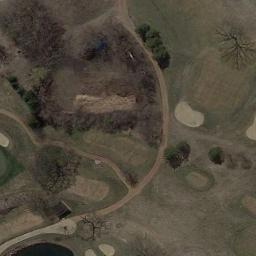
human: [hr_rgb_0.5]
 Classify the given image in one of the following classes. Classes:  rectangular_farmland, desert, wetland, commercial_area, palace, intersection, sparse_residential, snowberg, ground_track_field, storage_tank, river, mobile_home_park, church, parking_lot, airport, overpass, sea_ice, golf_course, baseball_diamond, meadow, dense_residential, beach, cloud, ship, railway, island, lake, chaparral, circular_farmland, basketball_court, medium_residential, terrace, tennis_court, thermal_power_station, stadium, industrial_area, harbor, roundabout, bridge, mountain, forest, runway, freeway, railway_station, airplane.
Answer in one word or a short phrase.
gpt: golf_course